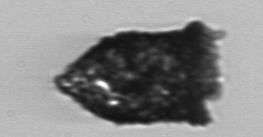
Label: Tintinnopsis